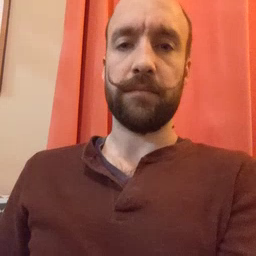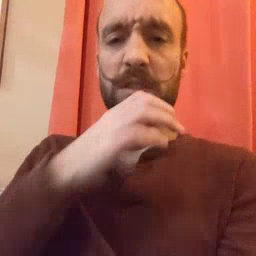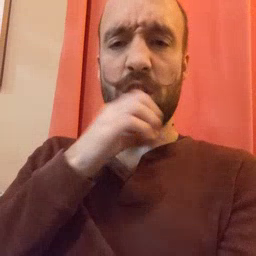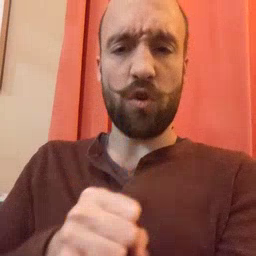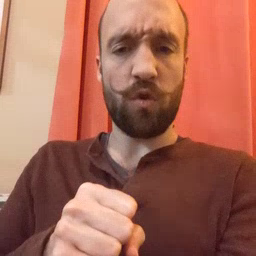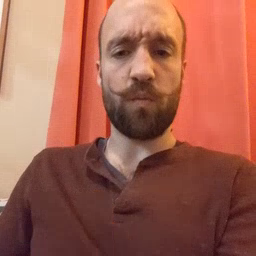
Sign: old